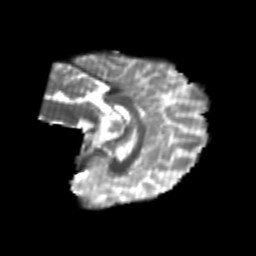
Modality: T2w
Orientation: sagittal
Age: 20
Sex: female
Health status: healthy
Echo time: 0.074 s